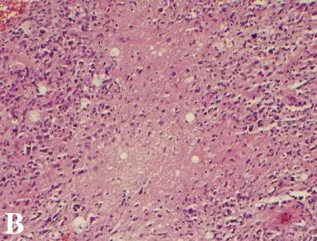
Histopathology demonstrating pleomorphic glial cells, nuclear atypia, palisading necrosis, mitoses, and vascular proliferation consistent with a diagnosis of glioblastoma. (A,B) Palisading necrosis at 4x and 10x magnification, respectively.
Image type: pathology (h&e)